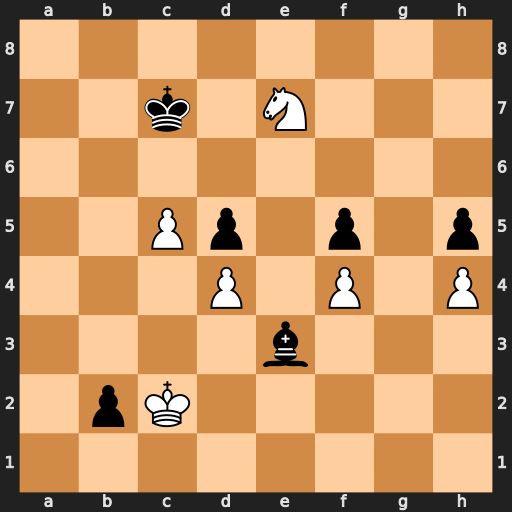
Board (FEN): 8/2k1N3/8/2Pp1p1p/3P1P1P/4b3/1pK5/8
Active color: w
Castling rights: -
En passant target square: -
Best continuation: Nxd5+ Kc6 Nxe3 b1=Q+ Kxb1